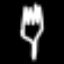
Label: fork